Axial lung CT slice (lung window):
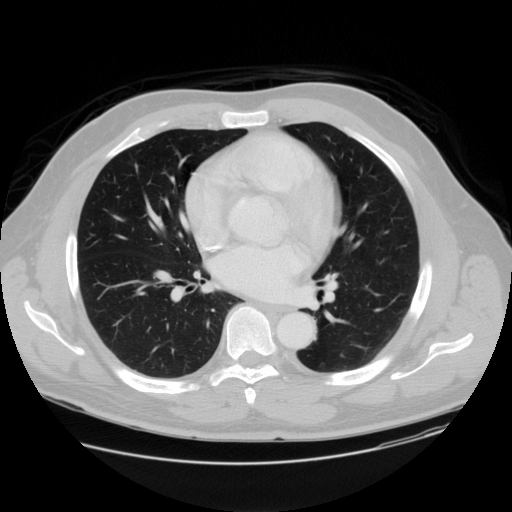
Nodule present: no